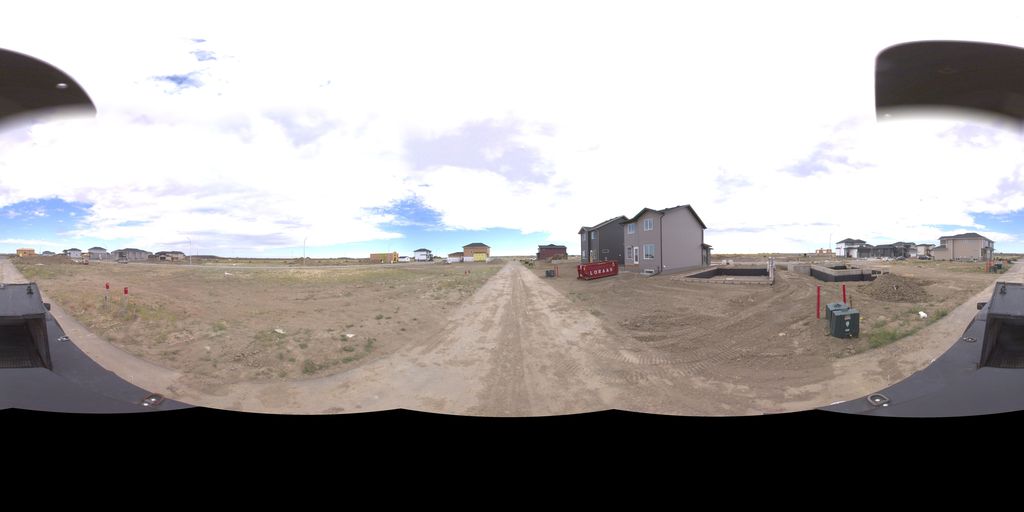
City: saskatoon